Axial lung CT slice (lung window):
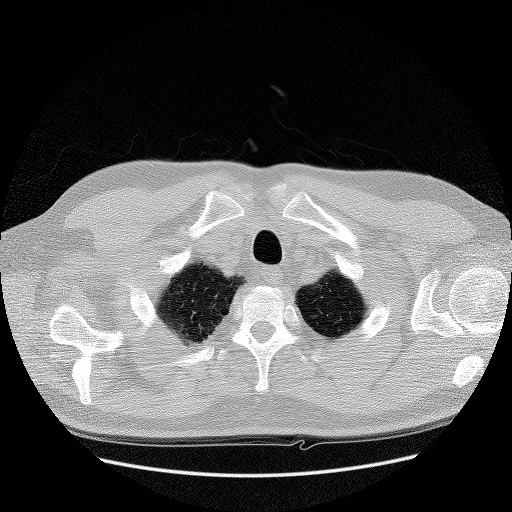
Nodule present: no